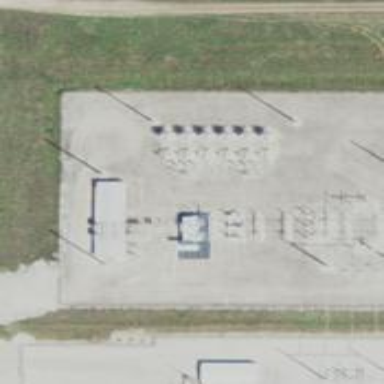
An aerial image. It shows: Switch for power supply.